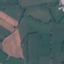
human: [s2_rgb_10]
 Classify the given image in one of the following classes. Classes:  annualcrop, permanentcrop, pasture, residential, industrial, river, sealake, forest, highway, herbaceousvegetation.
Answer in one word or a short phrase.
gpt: Pasture